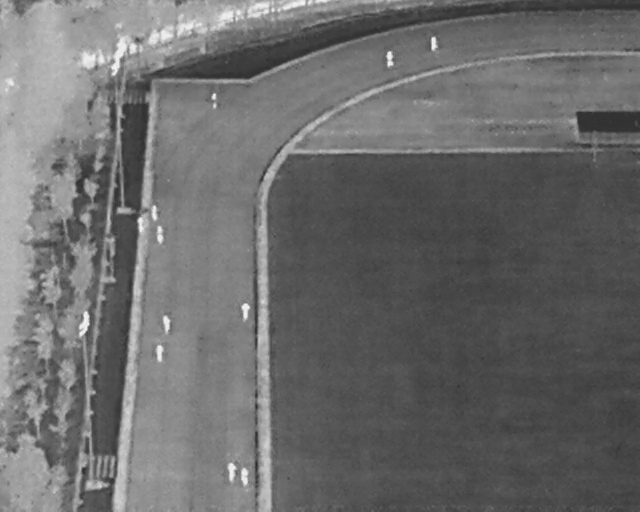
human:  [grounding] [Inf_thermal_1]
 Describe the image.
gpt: In the satellite image, there is  <ref>1 small person </ref> <box>[[32, 18, 34, 20, 2]]</box> located at top,  <ref>2 medium person </ref> <box>[[59, 10, 62, 12, 2], [66, 7, 69, 9, 2]]</box> located at top,  <ref>2 small person </ref> <box>[[22, 40, 25, 42, 2], [20, 42, 23, 44, 2]]</box> located at left,  <ref>3 medium person </ref> <box>[[23, 44, 26, 46, 2], [24, 62, 27, 64, 2], [23, 67, 26, 70, 2]]</box> located at left,  <ref>1 medium person </ref> <box>[[36, 59, 39, 61, 2]]</box> located at center,  <ref>2 medium person </ref> <box>[[34, 91, 37, 93, 2], [36, 92, 39, 93, 2]]</box> located at bottom.